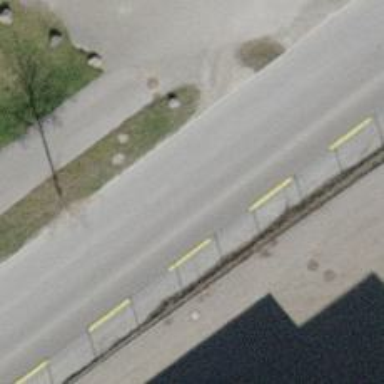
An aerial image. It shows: Tertiary road with asphalt surface and cycle track on the right side.